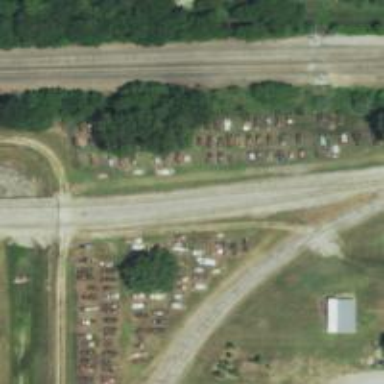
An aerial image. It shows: Rail spur service.